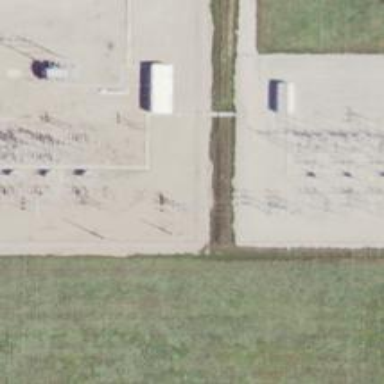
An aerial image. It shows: Lattice structure tower used for power transmission.